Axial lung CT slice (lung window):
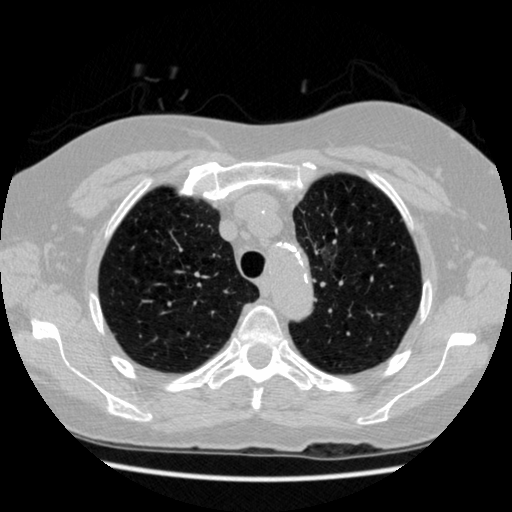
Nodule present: no